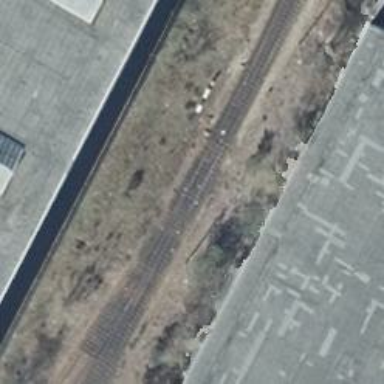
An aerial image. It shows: Railway switch.